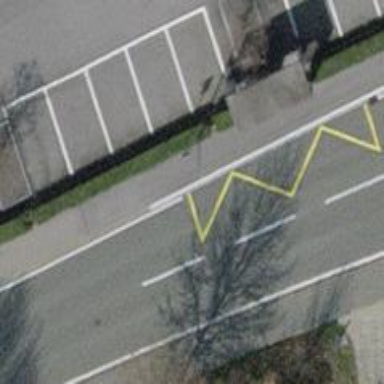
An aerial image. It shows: Bus stop with designated stop position for public transport.